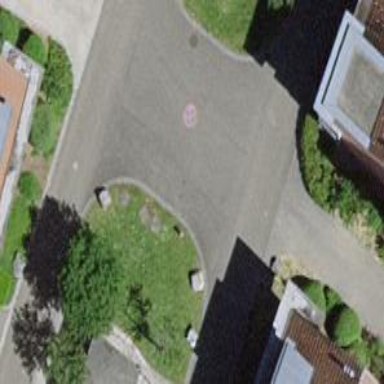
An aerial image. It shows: Asphalt road in living street.